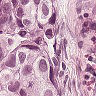
Metastatic tissue present: yes